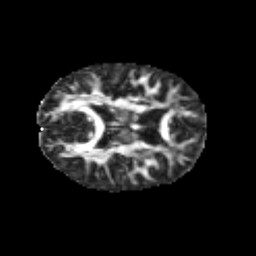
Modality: FA
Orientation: axial
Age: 10
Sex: male
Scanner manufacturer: siemens
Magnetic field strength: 3 T
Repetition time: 3.8 s
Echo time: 0.07 s